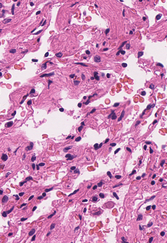
Tumor epithelial tissue: no
Tumor-associated stroma tissue: no
Normal tissue: yes